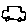
Label: car